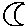
Label: moon